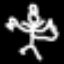
Label: angel